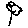
Label: flower